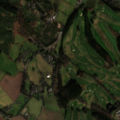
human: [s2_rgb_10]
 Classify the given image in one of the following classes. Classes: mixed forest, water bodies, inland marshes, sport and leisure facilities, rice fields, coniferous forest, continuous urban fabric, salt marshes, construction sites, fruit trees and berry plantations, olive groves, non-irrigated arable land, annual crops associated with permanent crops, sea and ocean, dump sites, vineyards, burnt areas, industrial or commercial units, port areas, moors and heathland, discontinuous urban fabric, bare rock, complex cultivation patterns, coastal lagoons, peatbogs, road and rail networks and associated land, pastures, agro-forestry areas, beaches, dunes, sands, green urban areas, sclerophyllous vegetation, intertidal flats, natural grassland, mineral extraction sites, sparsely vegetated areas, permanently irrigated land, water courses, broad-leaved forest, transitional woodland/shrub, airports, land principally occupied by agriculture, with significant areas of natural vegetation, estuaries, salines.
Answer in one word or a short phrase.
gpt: sport and leisure facilities, non-irrigated arable land, pastures, broad-leaved forest, coniferous forest